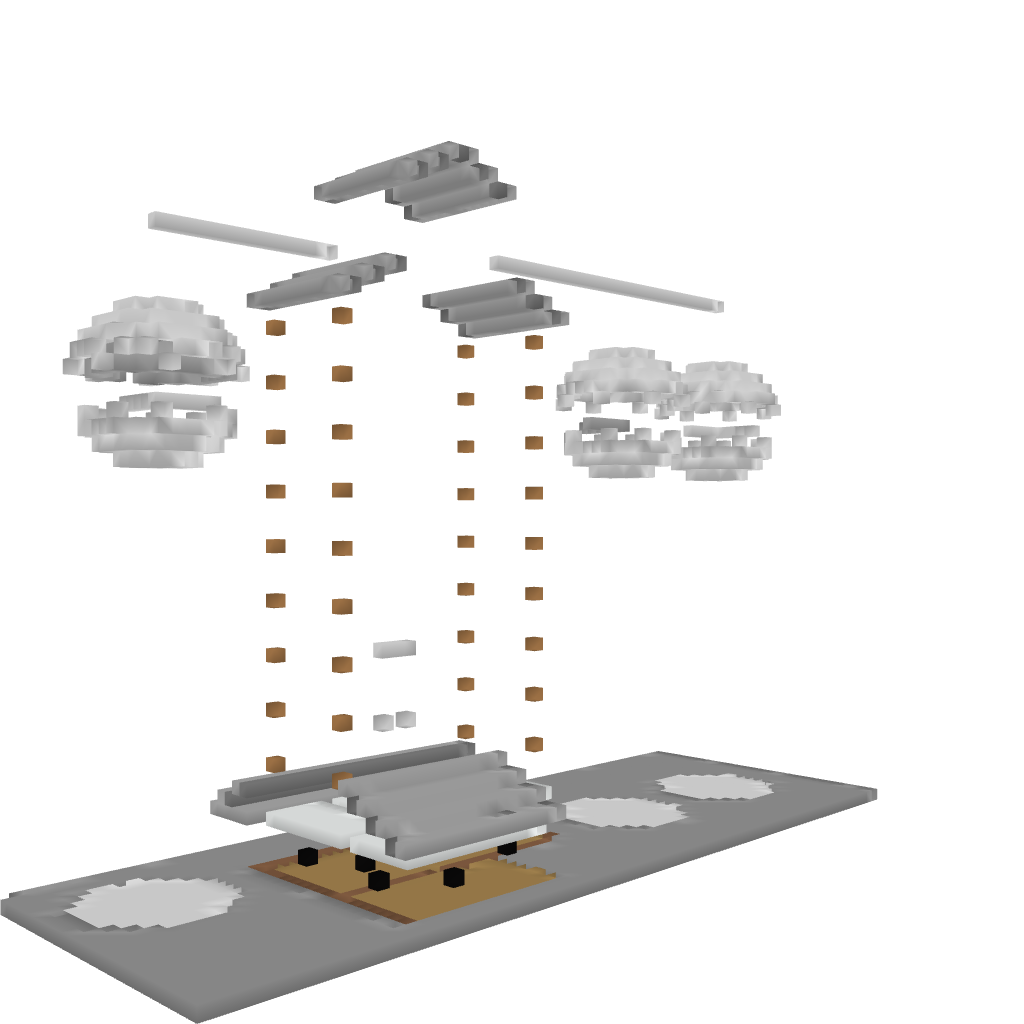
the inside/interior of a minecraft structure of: Grain Elevator